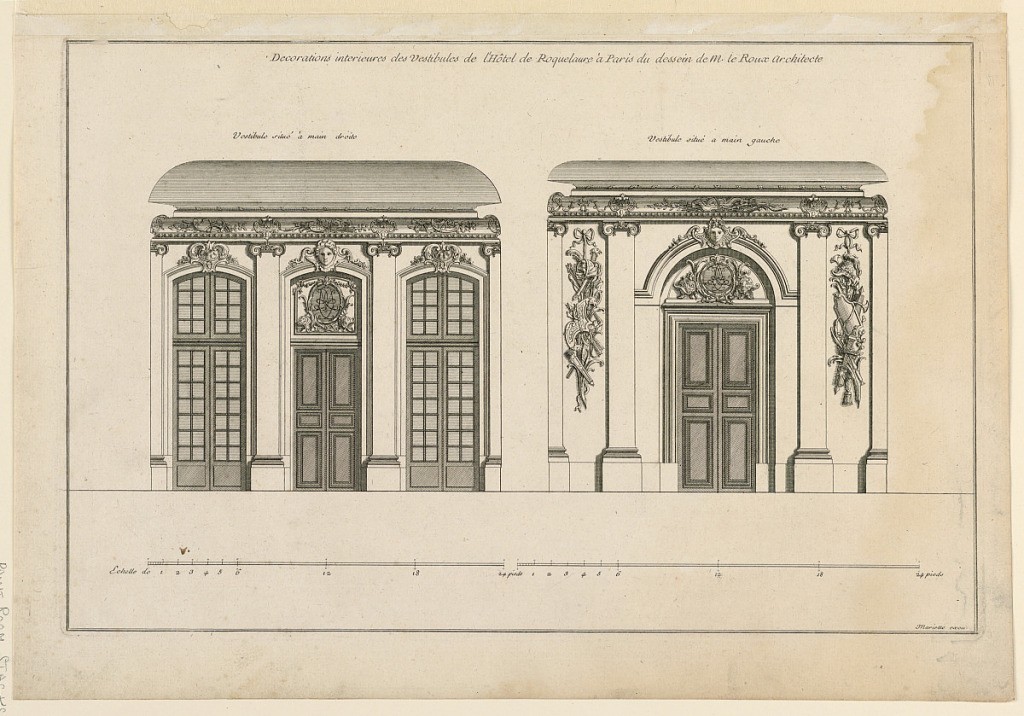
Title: Decoration of the Two Vestibules in Hotel Roquelaure
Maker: Jean-Baptiste Le Roux, French, ca. 1677-1746
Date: ca. 1727
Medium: Etching on paper
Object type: Print
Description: Elevations of the two vestibules, each with a double door. The one, at left, has windows flanking the door. The second, at right, without windows. The lateral bays decorated with trophies of war. Similar decoration on both ceiling coves. Inscribed, upper margin: "Decorations intericures des Vestibules de l'Hôtel de Roquelaure à Paris du dessein de M. le Roux Architecte"; lower right: "Mariette excu."